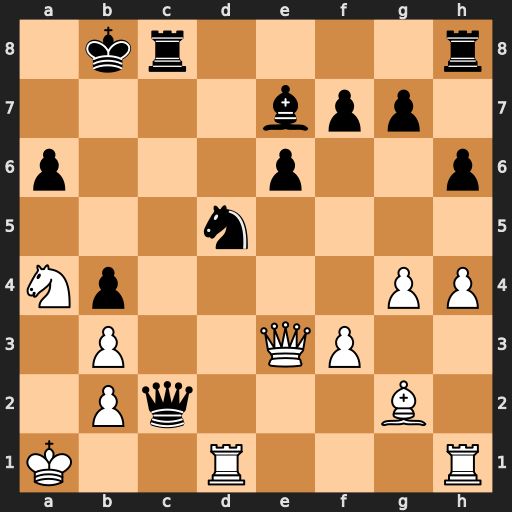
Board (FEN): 1kr4r/4bpp1/p3p2p/3n4/Np4PP/1P2QP2/1Pq3B1/K2R3R
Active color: w
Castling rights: -
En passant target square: -
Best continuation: Rxd5 exd5 Qxe7